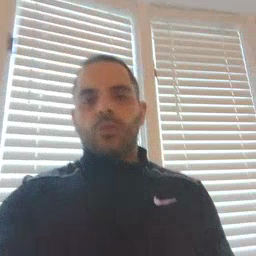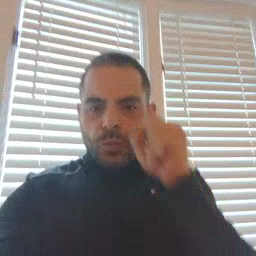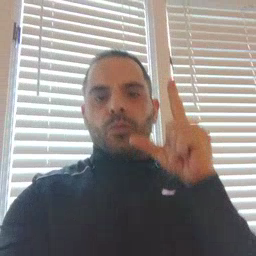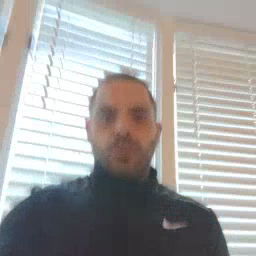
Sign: awake